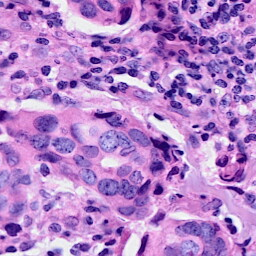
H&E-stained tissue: Breast